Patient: sex M, age 34
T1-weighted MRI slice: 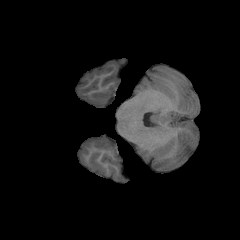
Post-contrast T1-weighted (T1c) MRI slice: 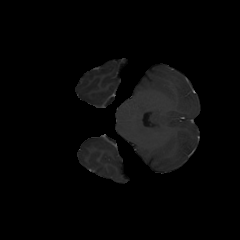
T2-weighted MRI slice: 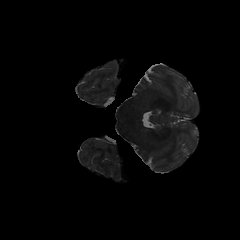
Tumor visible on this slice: no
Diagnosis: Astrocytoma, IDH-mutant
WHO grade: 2